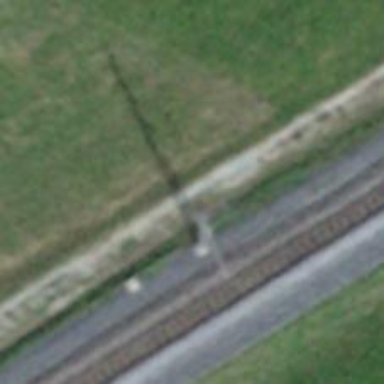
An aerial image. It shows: Power pole.